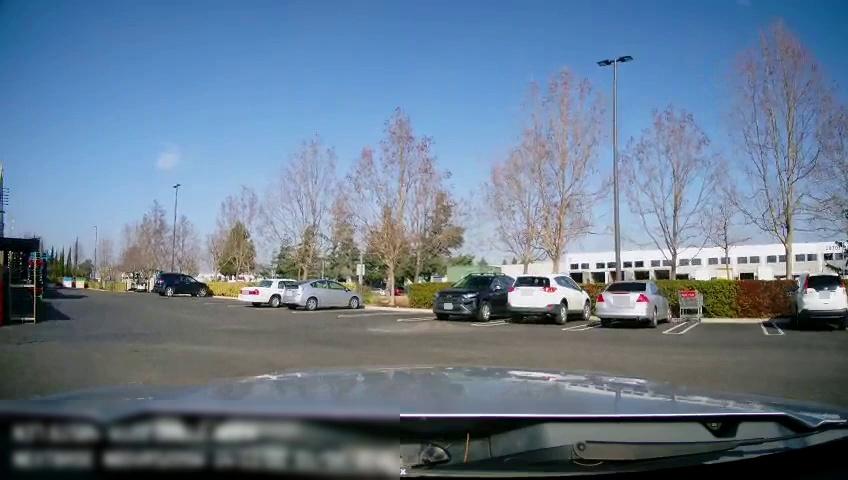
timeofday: Day
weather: Sunny
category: Drivable Space
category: Vehicles | SUV
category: Vehicles | Car
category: Vehicles | Car
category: Vehicles | SUV
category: Vehicles | SUV
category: Vehicles | Car
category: Vehicles | SUV